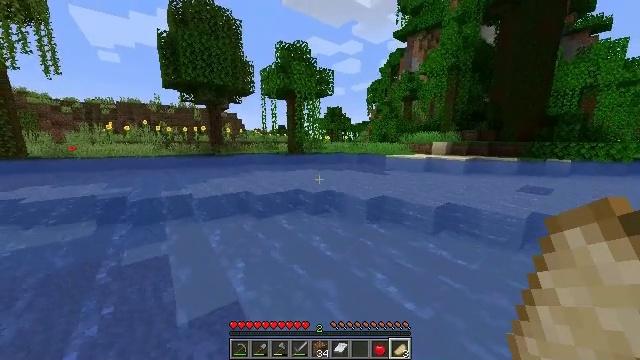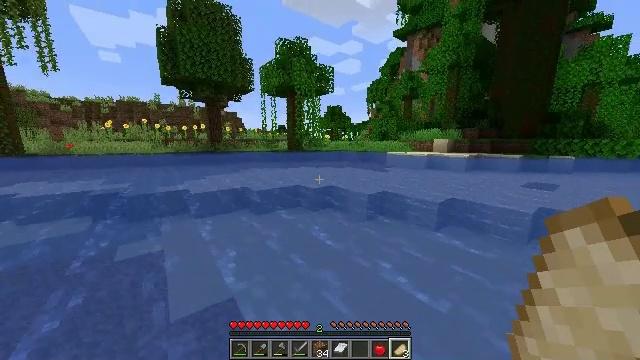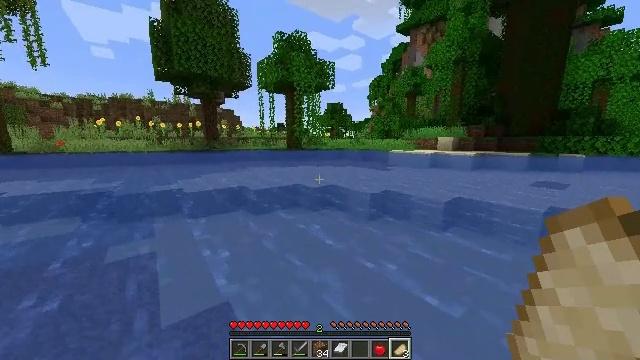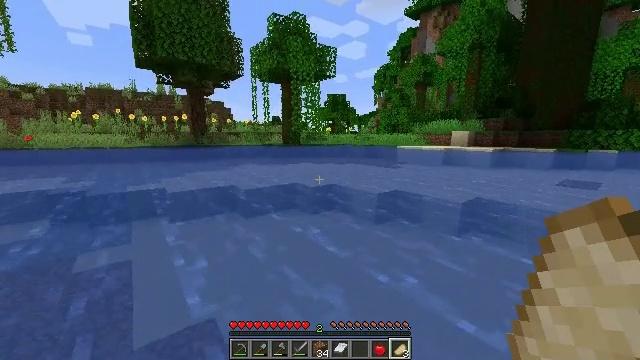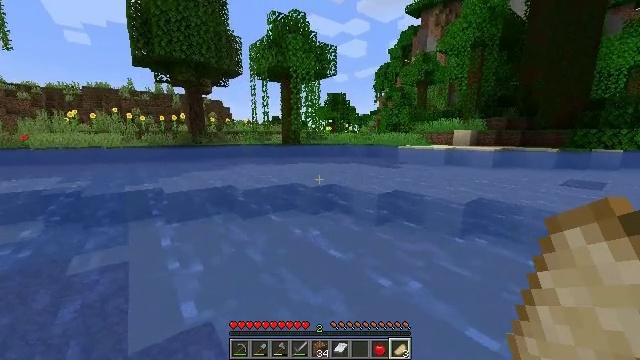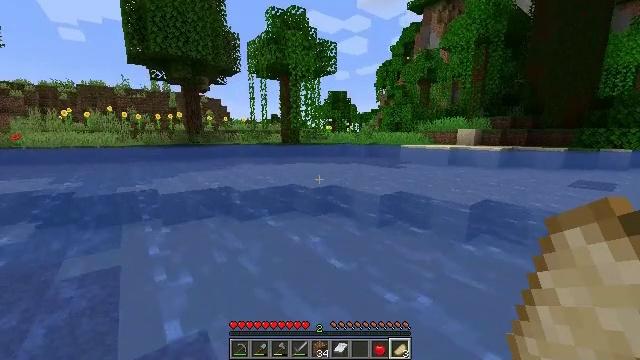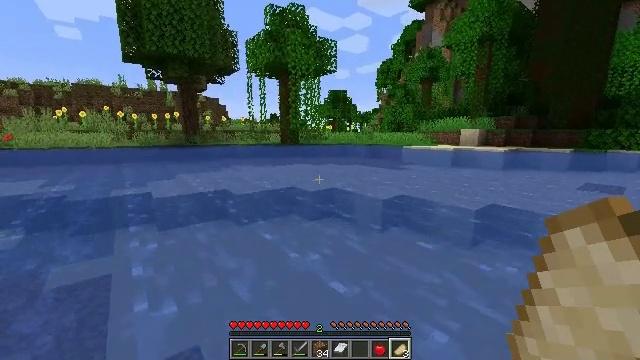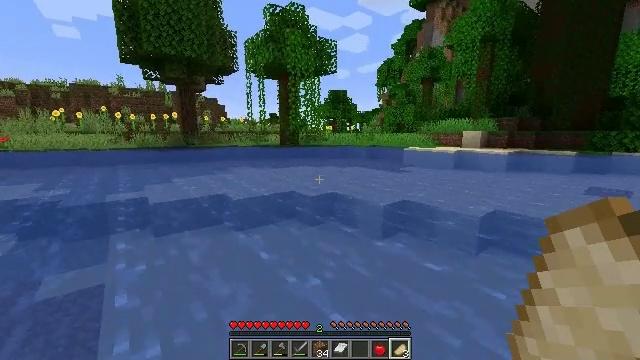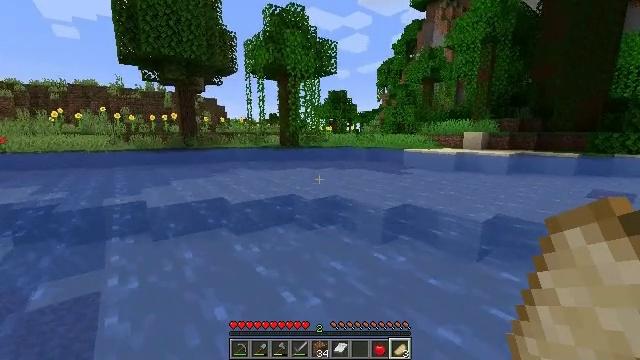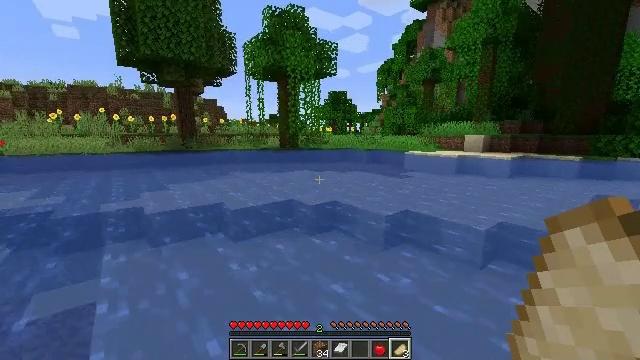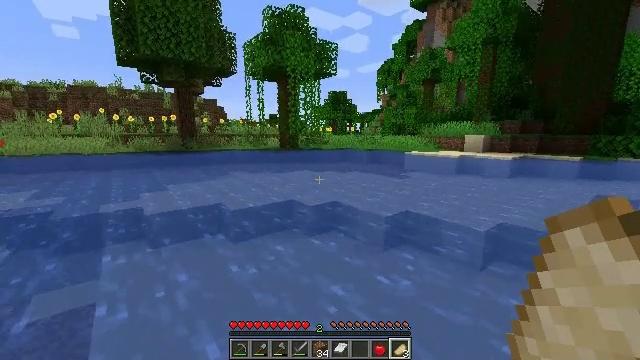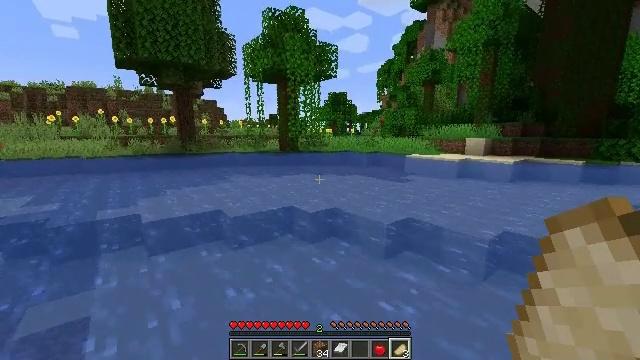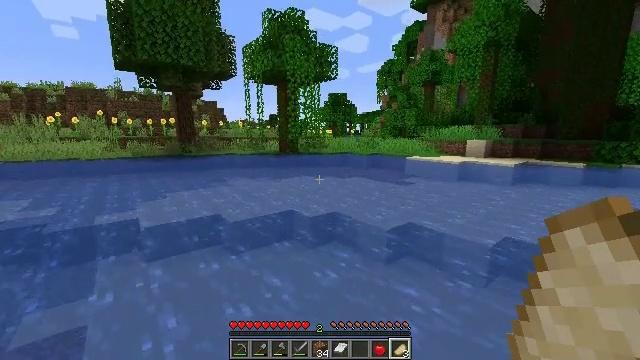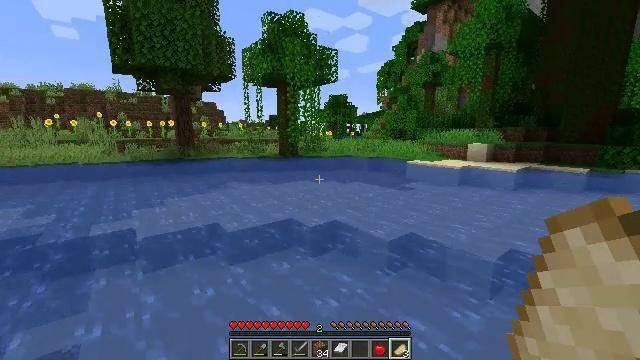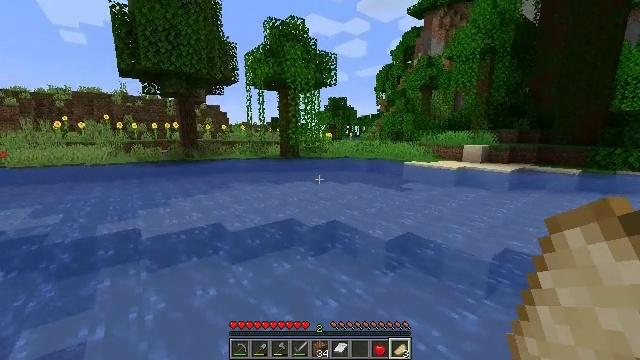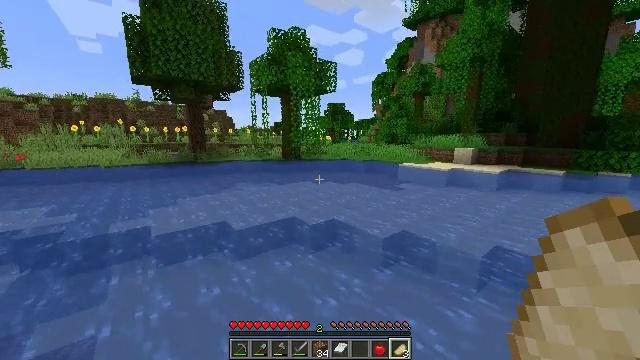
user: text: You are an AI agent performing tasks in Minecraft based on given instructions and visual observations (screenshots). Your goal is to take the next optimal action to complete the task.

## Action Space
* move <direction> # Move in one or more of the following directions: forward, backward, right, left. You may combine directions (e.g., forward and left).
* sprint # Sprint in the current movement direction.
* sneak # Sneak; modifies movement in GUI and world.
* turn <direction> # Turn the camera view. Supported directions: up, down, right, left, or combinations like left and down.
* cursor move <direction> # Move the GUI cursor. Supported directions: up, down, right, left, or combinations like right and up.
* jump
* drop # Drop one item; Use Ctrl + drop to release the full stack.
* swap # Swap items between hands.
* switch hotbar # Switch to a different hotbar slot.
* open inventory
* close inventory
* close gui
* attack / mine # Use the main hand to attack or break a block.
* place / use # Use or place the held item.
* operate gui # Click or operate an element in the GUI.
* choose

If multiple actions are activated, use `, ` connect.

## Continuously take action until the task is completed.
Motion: motion action
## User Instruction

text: Gather clay blocks.
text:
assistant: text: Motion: move forward, sprint, jump
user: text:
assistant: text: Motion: move forward, sprint, jump
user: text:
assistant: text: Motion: move forward, sprint, jump
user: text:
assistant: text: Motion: move forward, sprint, jump
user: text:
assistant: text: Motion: move forward, sprint, jump
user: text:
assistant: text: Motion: move forward, sprint, jump
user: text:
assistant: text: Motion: move forward, sprint, jump
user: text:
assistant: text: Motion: move forward, sprint, jump
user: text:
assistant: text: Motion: move forward, sprint, jump
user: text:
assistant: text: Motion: move forward, sprint, jump
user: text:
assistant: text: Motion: move forward, sprint, jump
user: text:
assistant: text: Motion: move forward, sprint, jump
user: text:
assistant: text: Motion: move forward, sprint, jump
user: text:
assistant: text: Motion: move forward, sprint, jump
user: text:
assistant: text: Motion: move forward, sprint, jump
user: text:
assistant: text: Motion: move forward, sprint, jump
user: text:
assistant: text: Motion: move forward, sprint, jump
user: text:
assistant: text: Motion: move forward, sprint, jump
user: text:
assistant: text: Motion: move forward, sprint, jump
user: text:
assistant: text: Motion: move forward, sprint, jump
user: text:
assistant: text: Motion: move forward, sprint, jump
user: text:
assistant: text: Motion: move forward, sprint, jump
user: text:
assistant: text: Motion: move forward, sprint, jump
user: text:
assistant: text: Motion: move forward, sprint, jump
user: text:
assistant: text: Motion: move forward, sprint, jump
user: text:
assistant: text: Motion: move forward, sprint, jump
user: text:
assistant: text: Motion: move forward, sprint, jump
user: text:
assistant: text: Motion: move forward, sprint, jump
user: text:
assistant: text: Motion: move forward, sprint, jump
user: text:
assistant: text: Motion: move forward, sprint, jump